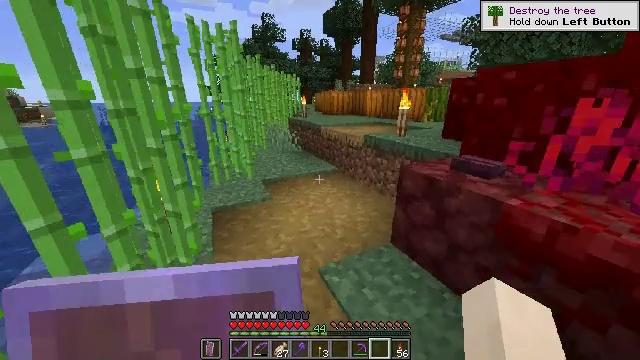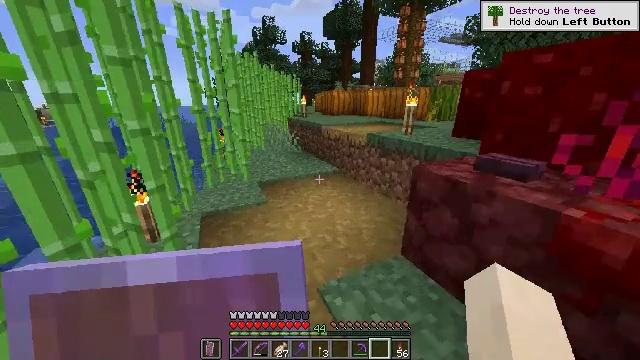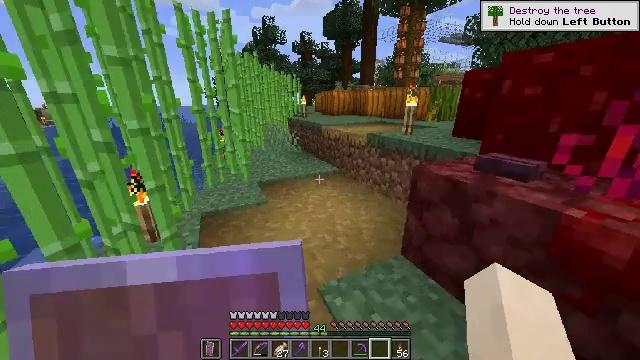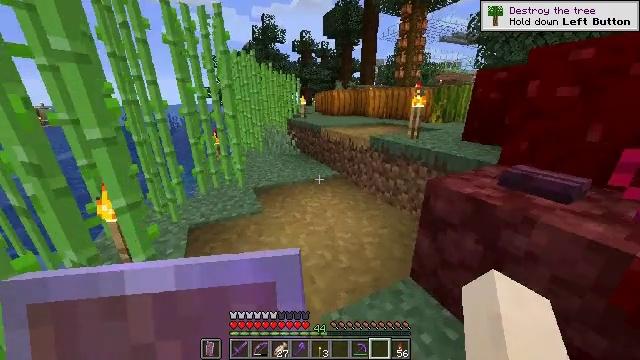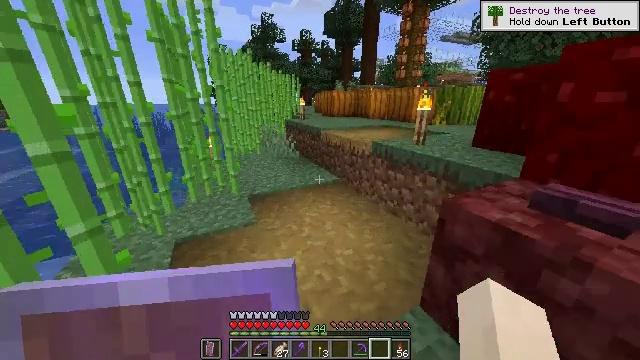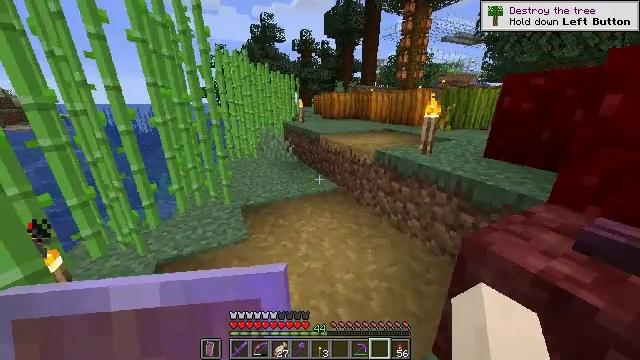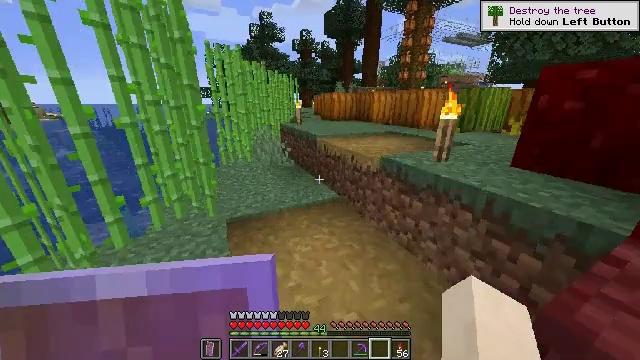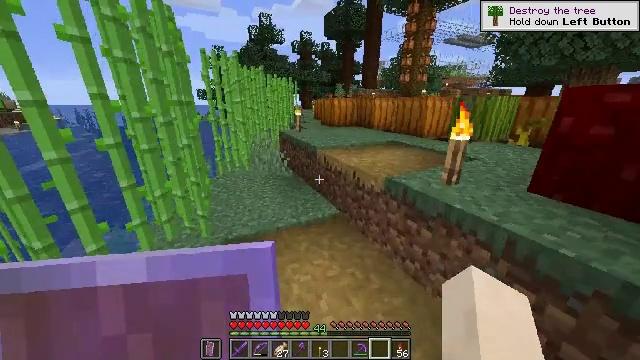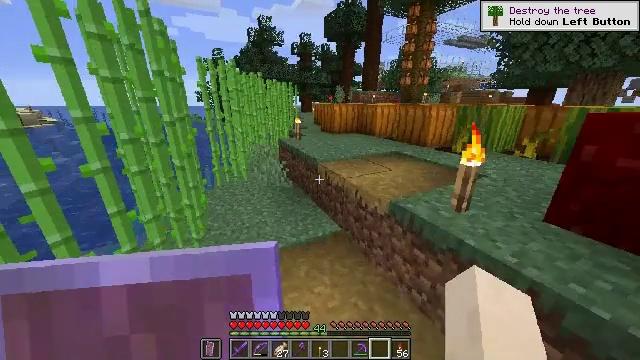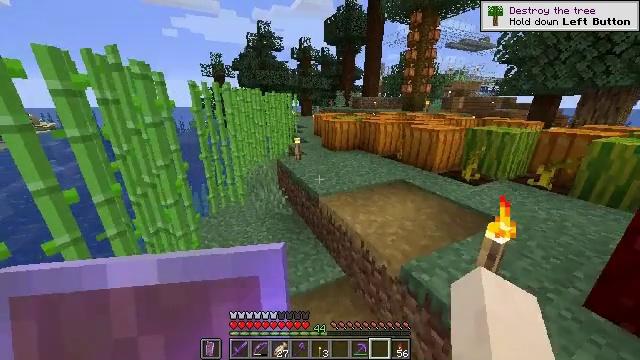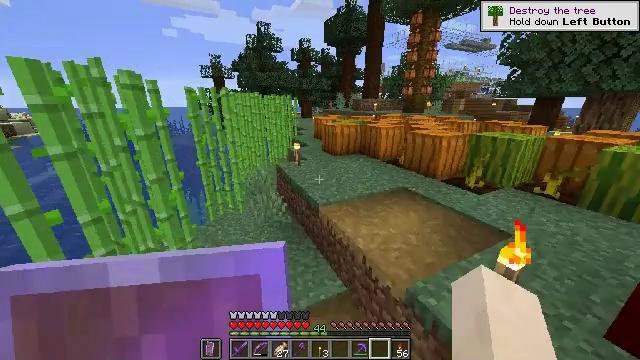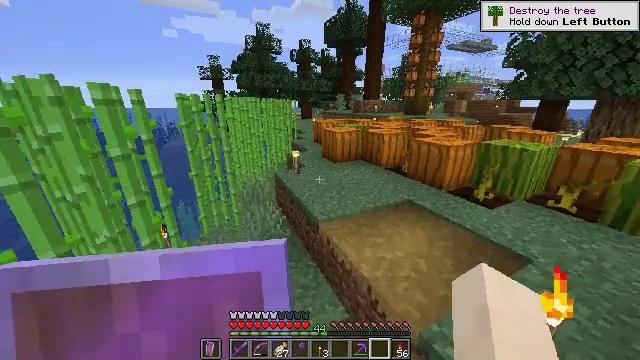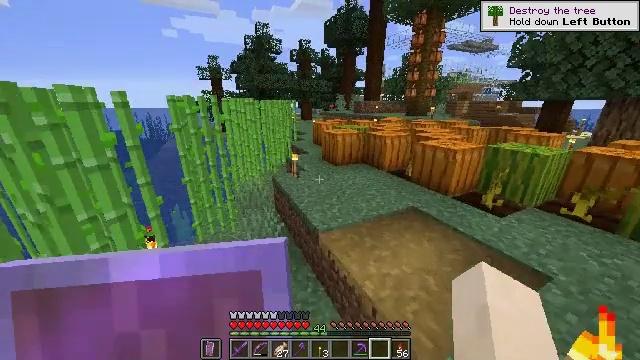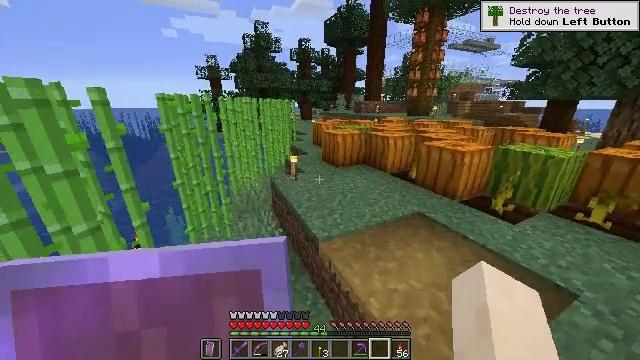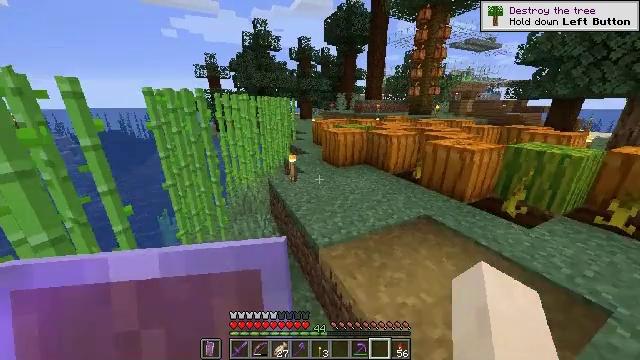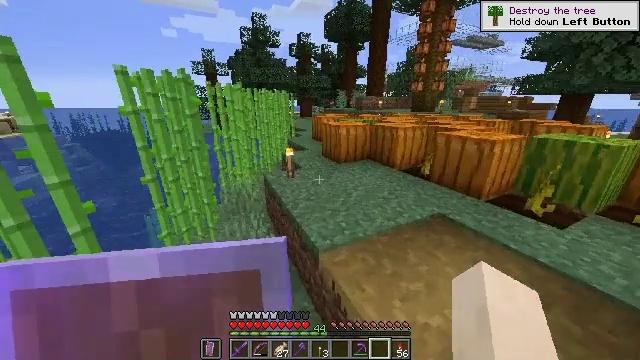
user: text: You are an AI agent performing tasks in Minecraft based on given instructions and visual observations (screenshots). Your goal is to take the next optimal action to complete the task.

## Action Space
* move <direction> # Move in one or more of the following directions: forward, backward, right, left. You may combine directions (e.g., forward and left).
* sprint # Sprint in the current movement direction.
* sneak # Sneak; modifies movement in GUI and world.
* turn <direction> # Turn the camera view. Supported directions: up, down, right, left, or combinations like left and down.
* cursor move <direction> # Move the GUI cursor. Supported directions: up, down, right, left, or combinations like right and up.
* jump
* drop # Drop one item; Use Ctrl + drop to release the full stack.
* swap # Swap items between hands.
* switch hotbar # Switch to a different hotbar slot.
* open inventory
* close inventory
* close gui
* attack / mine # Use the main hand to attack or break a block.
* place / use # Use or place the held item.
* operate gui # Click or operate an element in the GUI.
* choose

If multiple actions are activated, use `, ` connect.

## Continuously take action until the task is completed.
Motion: motion action
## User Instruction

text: Break the bone block to gather material.
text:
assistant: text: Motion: move forward, sprint
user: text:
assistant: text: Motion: move forward, sprint
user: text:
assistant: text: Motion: move forward, sprint
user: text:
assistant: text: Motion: move forward, sprint
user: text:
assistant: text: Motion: move forward, sprint
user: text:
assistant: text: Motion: move forward, sprint
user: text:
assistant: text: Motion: move forward, sprint, jump
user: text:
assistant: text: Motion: move forward, sprint, jump
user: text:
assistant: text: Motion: move forward, sprint, jump
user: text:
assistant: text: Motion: move forward, sprint, jump
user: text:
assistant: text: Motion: move forward, sprint, jump
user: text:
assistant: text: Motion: move forward, sprint
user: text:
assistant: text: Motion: move forward, sprint
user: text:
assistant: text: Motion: move forward, sprint
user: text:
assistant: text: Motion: move forward, sprint
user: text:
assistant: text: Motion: move forward, sprint
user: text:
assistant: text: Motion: move forward, sprint, jump
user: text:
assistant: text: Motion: move forward, sprint, jump
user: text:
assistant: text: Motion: move forward, sprint, jump
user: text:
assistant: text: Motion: move forward, sprint, jump
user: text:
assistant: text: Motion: move forward, sprint, jump
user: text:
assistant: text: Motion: move forward, sprint, jump
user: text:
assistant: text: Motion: move forward, sprint, jump
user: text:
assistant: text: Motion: move forward, sprint, jump
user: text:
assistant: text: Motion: move forward, sprint
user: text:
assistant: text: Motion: move forward, sprint
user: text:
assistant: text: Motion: move forward, sprint
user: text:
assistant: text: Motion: move forward, sprint
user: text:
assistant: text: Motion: move forward, sprint
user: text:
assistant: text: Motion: move forward, sprint